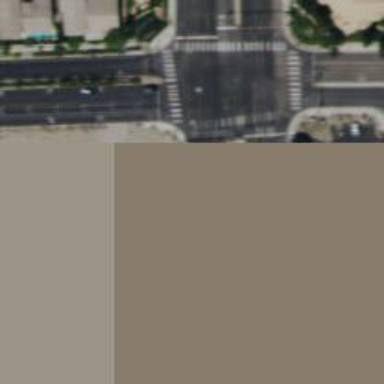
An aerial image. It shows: Solid stop line on the road marking.